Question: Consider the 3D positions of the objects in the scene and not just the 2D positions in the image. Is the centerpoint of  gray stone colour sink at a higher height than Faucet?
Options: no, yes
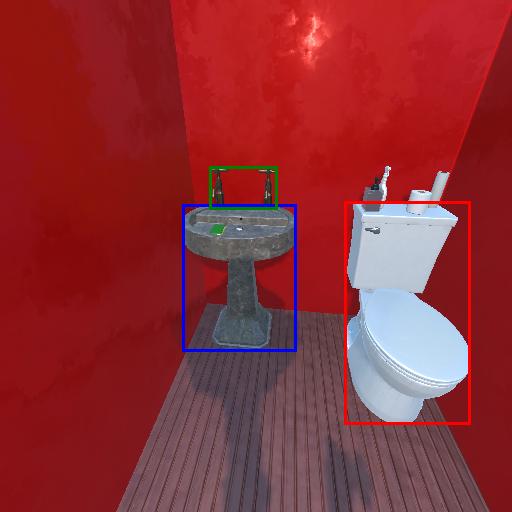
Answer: no